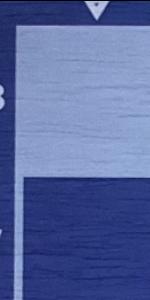
Label: Empty